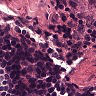
Metastatic tissue present: no